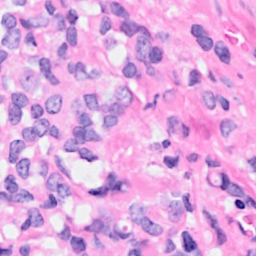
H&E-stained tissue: Breast